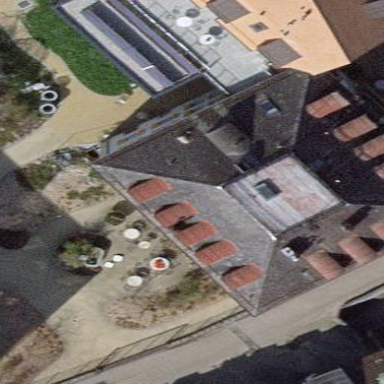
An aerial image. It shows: Commercial building with hipped roof.